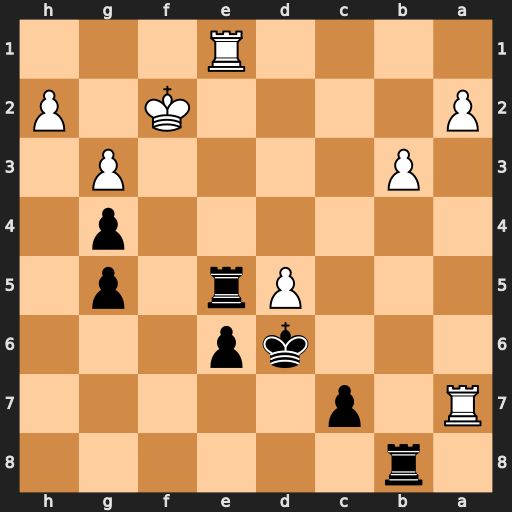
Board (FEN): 1r6/R1p5/3kp3/3Pr1p1/6p1/1P4P1/P4K1P/4R3
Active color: b
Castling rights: -
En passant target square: -
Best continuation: Rf8+ Kg2 Rxe1